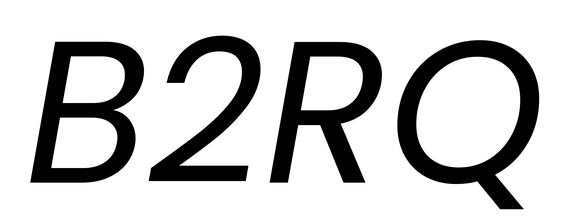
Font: Poppins-Italic